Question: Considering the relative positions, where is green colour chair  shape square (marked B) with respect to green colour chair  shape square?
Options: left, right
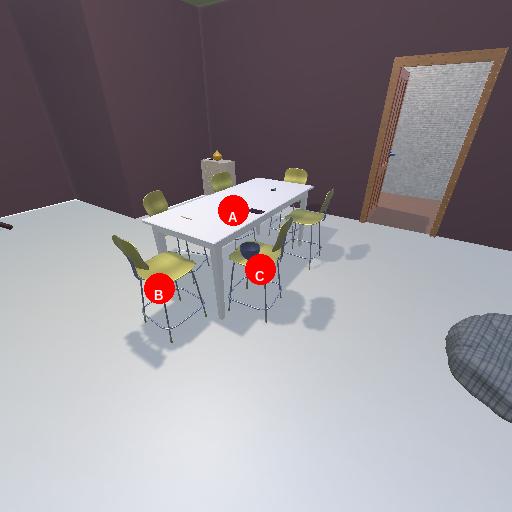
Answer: left